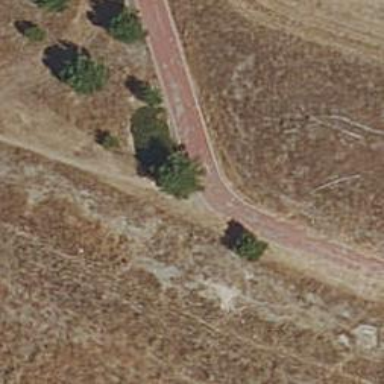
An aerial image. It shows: Asphalt cycleway.